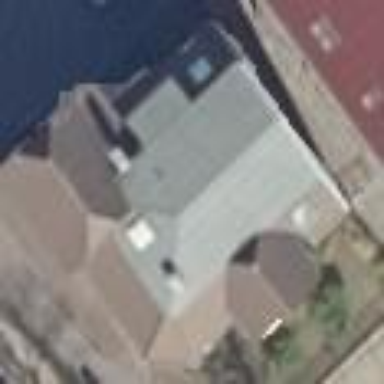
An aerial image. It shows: Detached building with double saltbox roof shape.